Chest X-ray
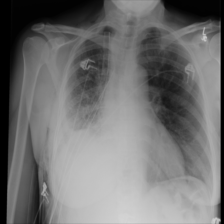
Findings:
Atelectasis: negative
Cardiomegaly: negative
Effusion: negative
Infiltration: negative
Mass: negative
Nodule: negative
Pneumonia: negative
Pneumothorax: positive
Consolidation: negative
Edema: negative
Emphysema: negative
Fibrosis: negative
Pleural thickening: negative
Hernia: negative